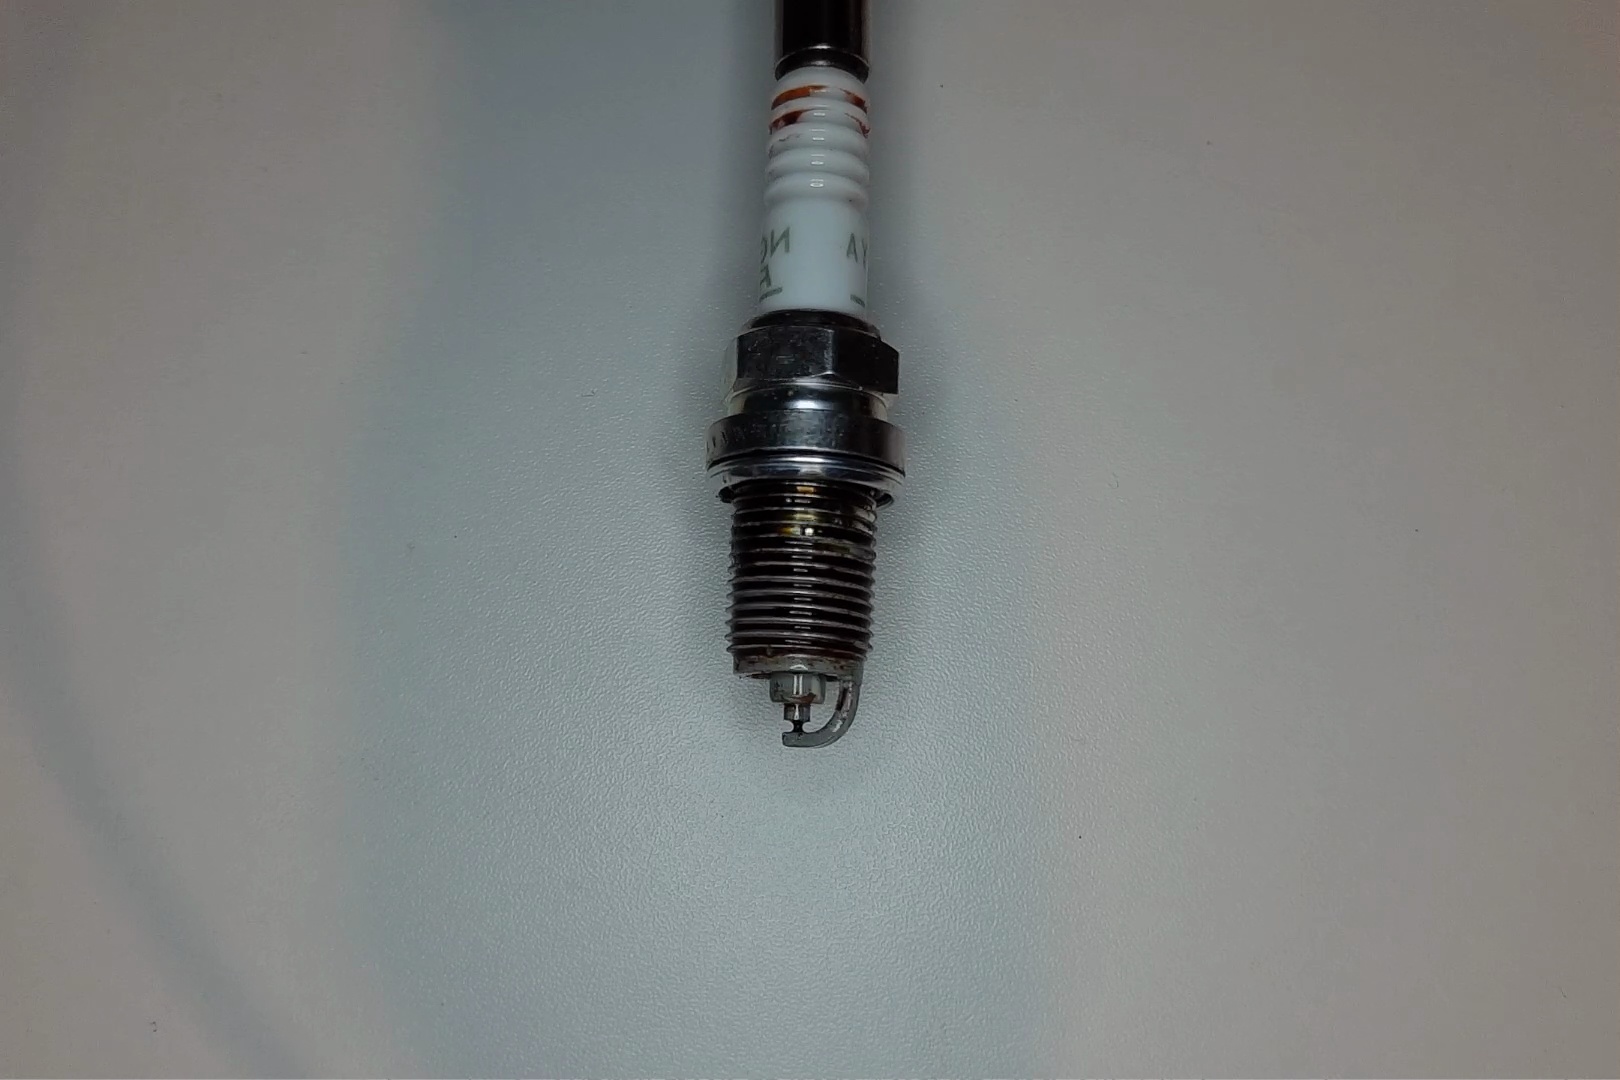
Label: anomaly